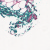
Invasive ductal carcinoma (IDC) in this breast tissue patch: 0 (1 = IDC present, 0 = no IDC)